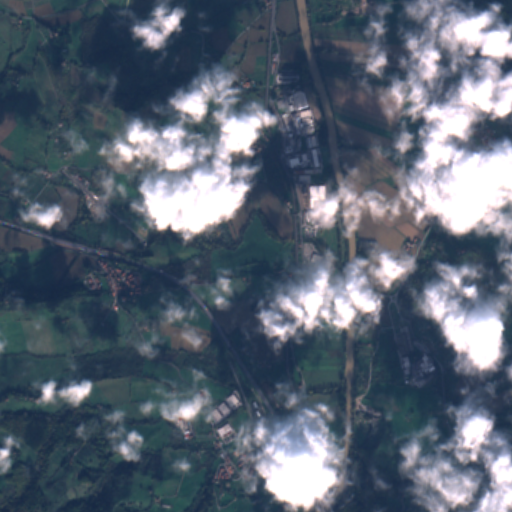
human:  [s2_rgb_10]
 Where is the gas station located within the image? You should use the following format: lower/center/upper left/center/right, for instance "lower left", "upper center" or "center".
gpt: The gas station is located in the upper right of the image.
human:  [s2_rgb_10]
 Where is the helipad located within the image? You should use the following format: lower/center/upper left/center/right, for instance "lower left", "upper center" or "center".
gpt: The helipad is located in the center left of the image.
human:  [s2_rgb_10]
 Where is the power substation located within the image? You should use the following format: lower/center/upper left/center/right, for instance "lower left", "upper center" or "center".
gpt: The power substation is located in the center left of the image.
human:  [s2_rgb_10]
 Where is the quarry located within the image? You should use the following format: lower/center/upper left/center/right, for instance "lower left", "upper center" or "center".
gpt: The quarry is located in the lower right of the image.
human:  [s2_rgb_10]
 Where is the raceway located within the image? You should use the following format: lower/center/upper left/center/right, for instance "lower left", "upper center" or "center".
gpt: The raceway is located in the center right of the image.
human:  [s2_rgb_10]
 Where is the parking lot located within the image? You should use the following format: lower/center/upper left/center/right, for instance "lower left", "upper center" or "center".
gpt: There is no parking lot in the image.